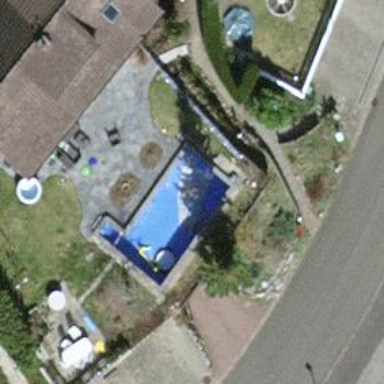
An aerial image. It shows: Swimming pool located in leisure land.